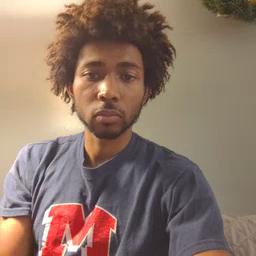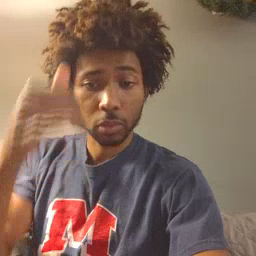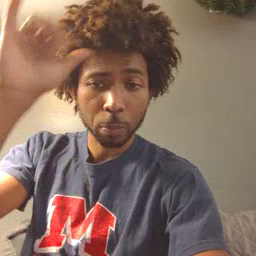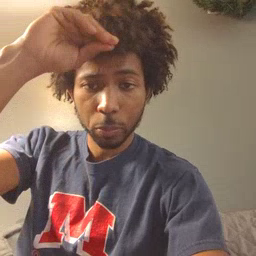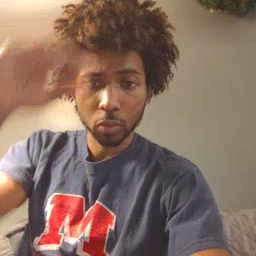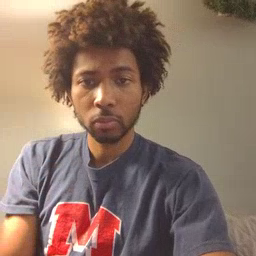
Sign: cowboy